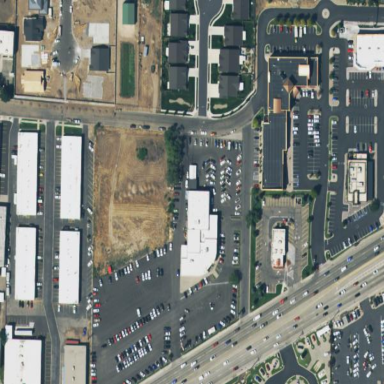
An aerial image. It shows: Retail area.